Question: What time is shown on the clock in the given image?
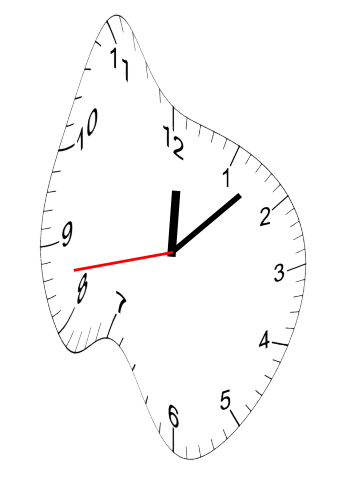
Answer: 12:07:43